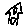
Label: house